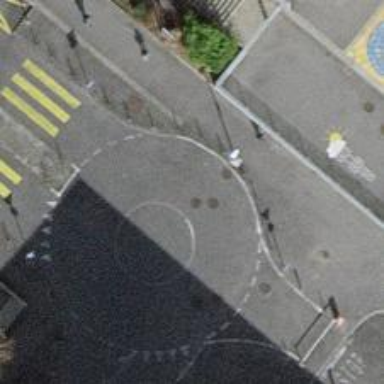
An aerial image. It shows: Mini roundabout on the road.